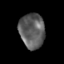
Tissue: skin
Cell type: Epithelial cells
Senescence score: 0.2723
Nuclear area (px): 861
Mean DAPI intensity: 94.735